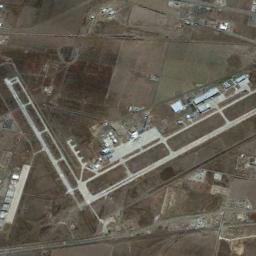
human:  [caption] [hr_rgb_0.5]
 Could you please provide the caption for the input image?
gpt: There is an airport in the middle of the field next to some buildings .

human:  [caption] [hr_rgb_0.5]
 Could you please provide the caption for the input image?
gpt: An airport with some runways perpendicular to each other on the farmland and some buildings beside .

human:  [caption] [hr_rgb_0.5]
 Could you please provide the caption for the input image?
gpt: There is almost no vegetation near the airport .

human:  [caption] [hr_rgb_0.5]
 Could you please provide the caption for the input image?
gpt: An airport with many runways and buildings is surrounded by a brown farmland .

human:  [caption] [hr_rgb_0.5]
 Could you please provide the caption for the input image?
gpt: The airport has many roads of different lengths .